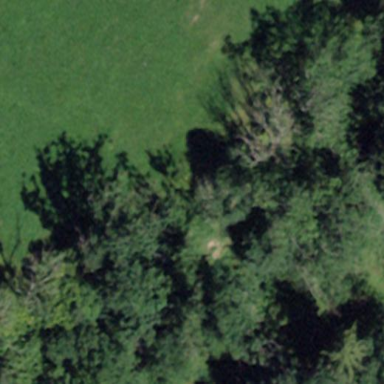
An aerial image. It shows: Forest area.